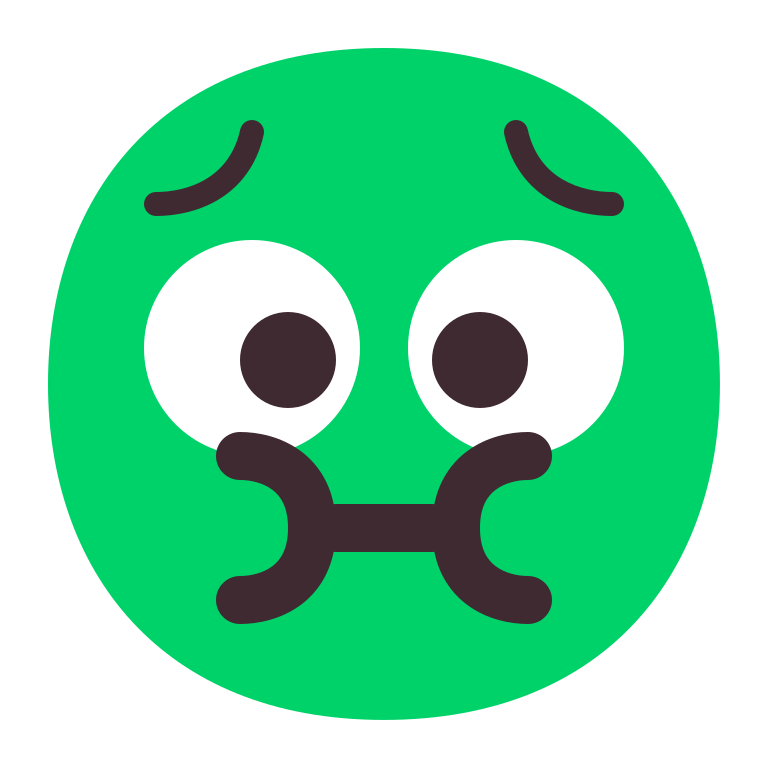
nauseated face flat